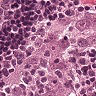
Metastatic tissue present: yes